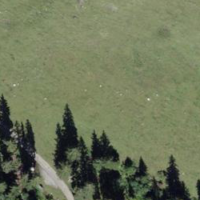
EUNIS habitat code: 25
Species observed at this site:
Prunella vulgaris